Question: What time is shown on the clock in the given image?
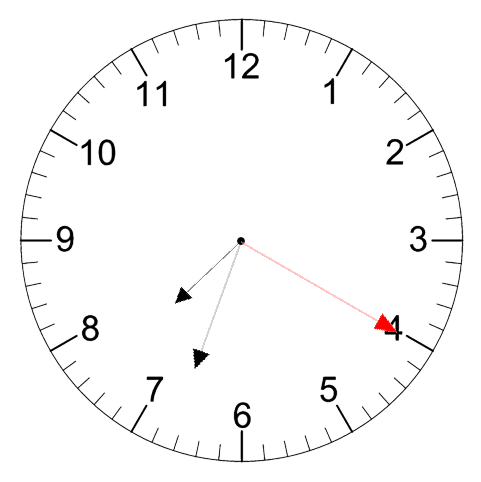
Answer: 07:33:20